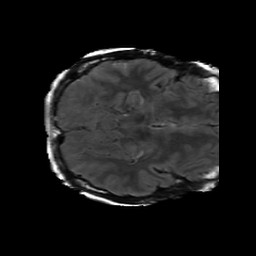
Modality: FLAIR
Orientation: axial
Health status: ill
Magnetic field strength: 3 T